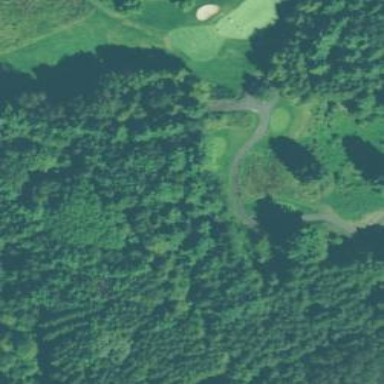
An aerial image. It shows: Rough area on grassy golf course.